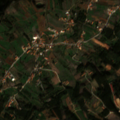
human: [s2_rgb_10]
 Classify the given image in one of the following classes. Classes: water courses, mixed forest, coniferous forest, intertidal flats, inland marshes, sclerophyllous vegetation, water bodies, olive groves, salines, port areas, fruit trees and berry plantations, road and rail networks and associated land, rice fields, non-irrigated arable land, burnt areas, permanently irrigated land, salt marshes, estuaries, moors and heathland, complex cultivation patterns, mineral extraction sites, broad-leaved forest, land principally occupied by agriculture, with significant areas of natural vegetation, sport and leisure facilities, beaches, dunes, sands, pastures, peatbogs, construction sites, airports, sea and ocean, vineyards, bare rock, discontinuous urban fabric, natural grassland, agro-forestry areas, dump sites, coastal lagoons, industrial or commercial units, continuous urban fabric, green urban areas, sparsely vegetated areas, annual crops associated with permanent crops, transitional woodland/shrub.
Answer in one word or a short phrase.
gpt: olive groves, complex cultivation patterns, land principally occupied by agriculture, with significant areas of natural vegetation, mixed forest, transitional woodland/shrub